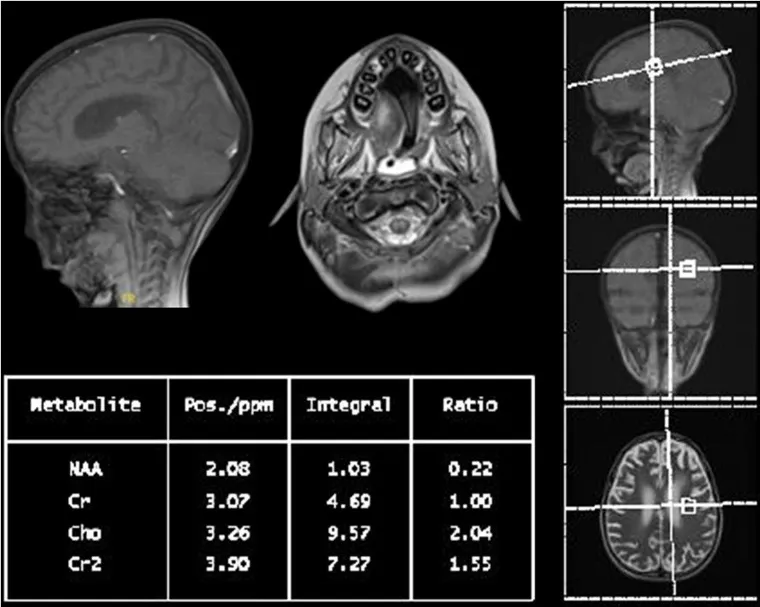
Multi-voxel MR spectroscopy of the patient: short and long TE at the basal ganglia, peritrigonal white matter, and cerebellar peduncles with increased choline to creatinine ratio and a decreased N-acetylaspartate to creatine ratio suggest an underlying inflammatory or demyelinating process.
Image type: radiology (mri)